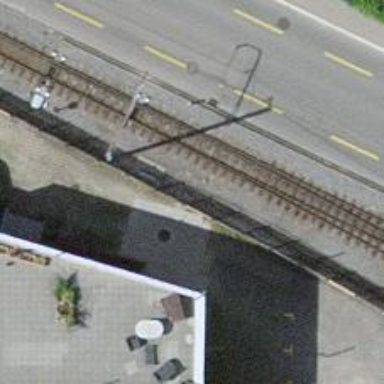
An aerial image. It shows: Railway switch.